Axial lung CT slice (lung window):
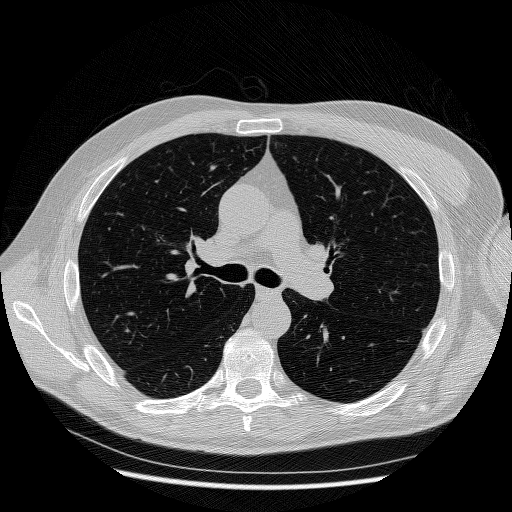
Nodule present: no